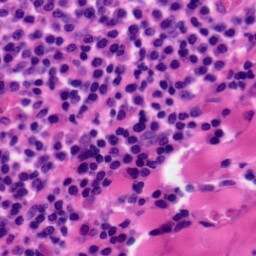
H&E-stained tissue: Tonsil